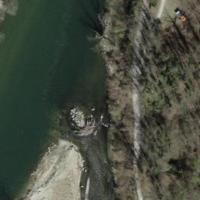
EUNIS habitat code: 41
Species observed at this site:
Lonicera acuminata